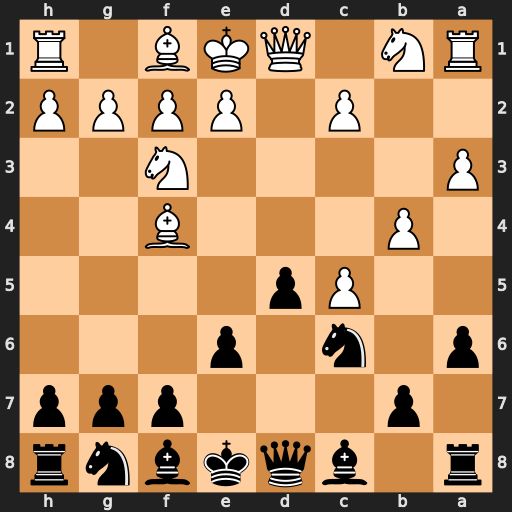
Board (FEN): r1bqkbnr/1p3ppp/p1n1p3/2Pp4/1P3B2/P4N2/2P1PPPP/RN1QKB1R
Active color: b
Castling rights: KQkq
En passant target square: -
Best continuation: Qf6 Bd2 Qxa1 Bc3 Qa2